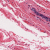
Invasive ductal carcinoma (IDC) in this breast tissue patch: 0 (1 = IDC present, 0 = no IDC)